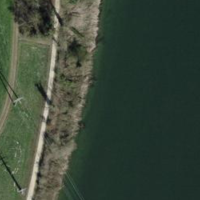
EUNIS habitat code: 15
Species observed at this site:
Humulus lupulus